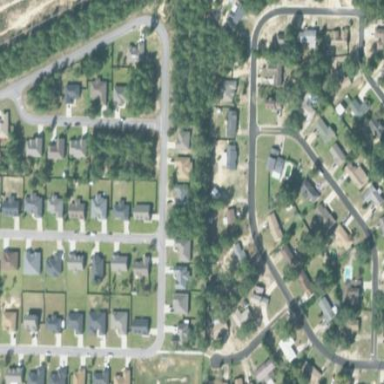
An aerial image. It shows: Residential area consisting of single-family homes.